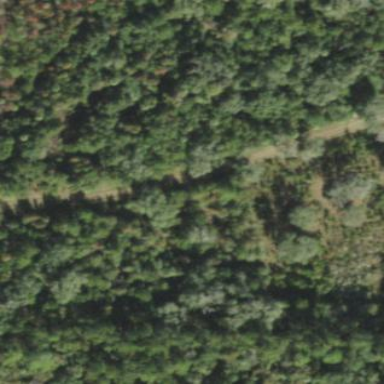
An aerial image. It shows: Patch of scrub vegetation.